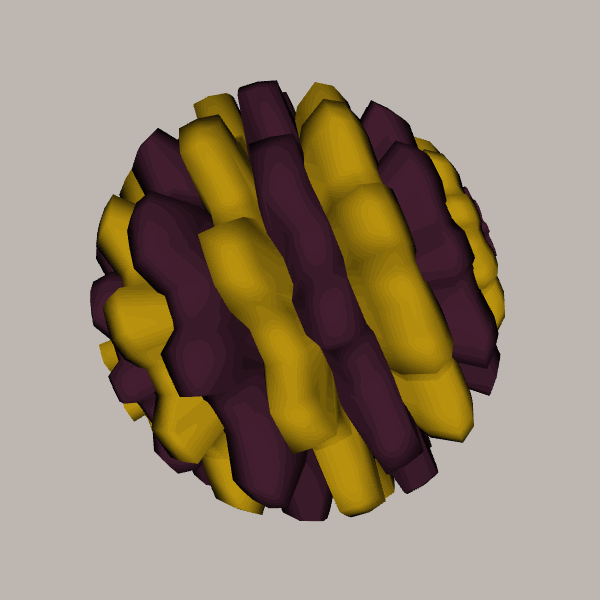
Background: light